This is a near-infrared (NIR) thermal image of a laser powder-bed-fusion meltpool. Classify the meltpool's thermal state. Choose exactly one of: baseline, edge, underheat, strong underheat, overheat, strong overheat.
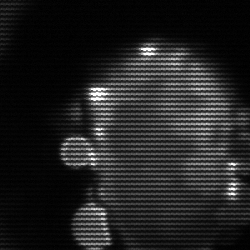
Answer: baseline